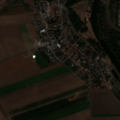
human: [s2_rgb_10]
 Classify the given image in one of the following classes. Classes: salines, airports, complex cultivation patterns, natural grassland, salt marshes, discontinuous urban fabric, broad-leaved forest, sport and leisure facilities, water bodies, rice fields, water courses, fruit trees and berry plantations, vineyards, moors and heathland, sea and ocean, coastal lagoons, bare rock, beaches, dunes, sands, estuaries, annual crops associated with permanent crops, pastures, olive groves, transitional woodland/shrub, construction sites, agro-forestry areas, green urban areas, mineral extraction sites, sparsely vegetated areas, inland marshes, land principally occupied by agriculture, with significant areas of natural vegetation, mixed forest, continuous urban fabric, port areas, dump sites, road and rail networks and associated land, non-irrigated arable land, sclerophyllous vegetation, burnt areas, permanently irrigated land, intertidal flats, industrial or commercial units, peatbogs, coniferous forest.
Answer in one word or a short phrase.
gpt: discontinuous urban fabric, non-irrigated arable land, land principally occupied by agriculture, with significant areas of natural vegetation, broad-leaved forest, water courses